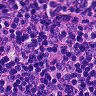
Metastatic tissue present: yes